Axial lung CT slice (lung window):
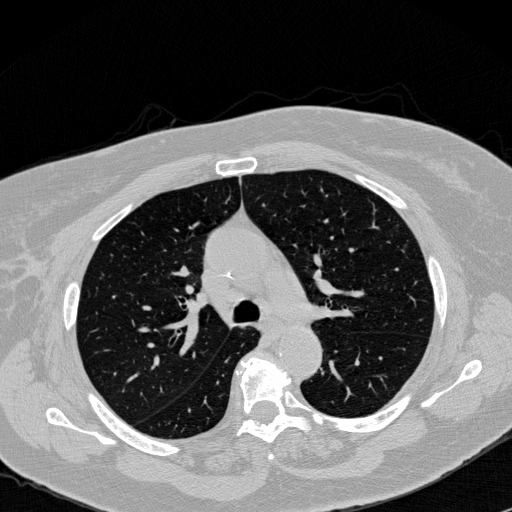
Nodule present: no